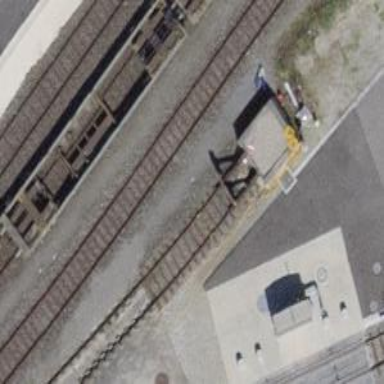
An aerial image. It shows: Railway buffer stop.